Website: lowes
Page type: payment
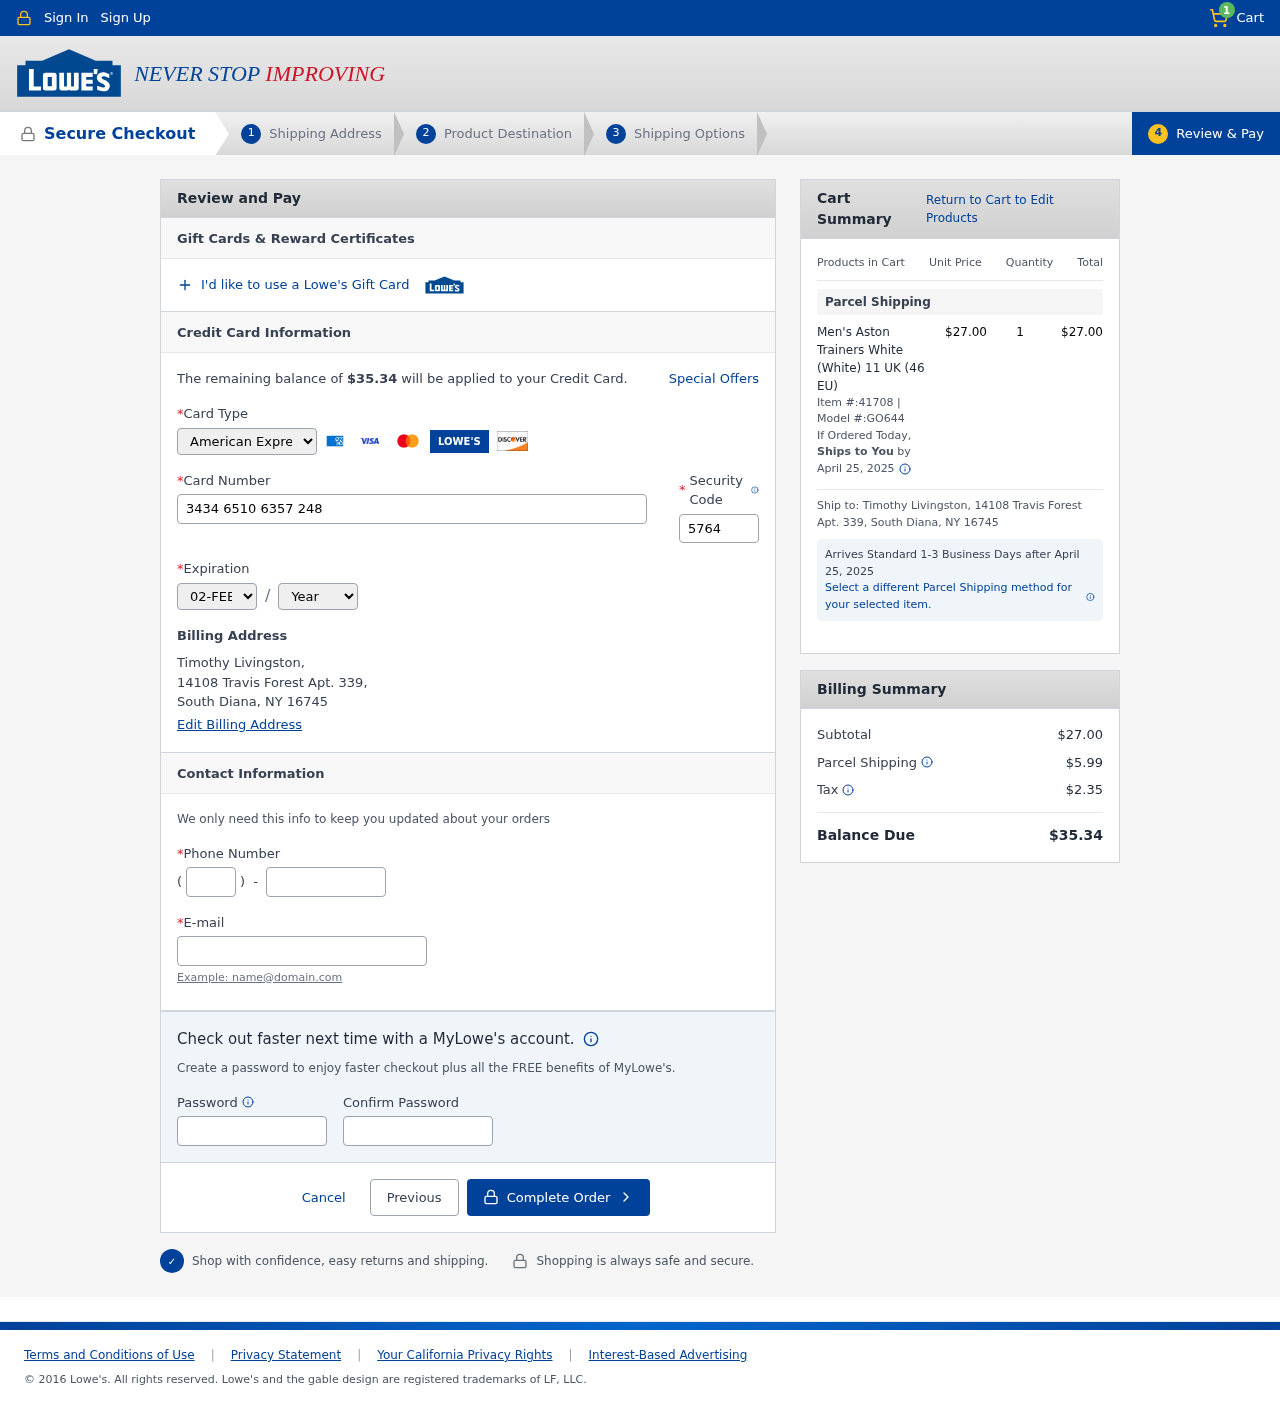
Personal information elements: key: PII_CARD_CVV
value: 5764
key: PII_CARD_EXPIRY_MONTH
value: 02
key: PII_CARD_EXPIRY_YEAR
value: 29
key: PII_CARD_NUMBER
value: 3434 6510 6357 248
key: PII_CARD_TYPE
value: American Express
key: PII_CITY_STATE_ZIP
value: South Diana, NY 16745
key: PII_EMAIL
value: tlivingston@gmail.com
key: PII_FULLNAME
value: Timothy Livingston,
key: PII_PHONE
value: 2266091942
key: PII_PHONE_AREA
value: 226
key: PII_STREET
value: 14108 Travis Forest Apt. 339,
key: PII_FULLNAME2
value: Timothy Livingston
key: PII_STREET2
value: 14108 Travis Forest Apt. 339
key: PII_CITY_STATE_ZIP2
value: South Diana, NY 16745
Product elements: key: PRODUCT1_NAME
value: Men's Aston Trainers White (White) 11 UK (46 EU)
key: PRODUCT1_PRICE
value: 27
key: PRODUCT1_QUANTITY
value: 1
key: PRODUCT1_ITEM
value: Item #:41708
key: PRODUCT1_MODEL
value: Model #:GO644
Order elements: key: ORDER_NUM_ITEMS
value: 1
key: ORDER_TOTAL
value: $35.34
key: ORDER_SHIPPING_DATE
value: April 25, 2025
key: ORDER_SUBTOTAL
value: $27.00
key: ORDER_SHIPPING_DATE2
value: April 25, 2025
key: ORDER_SHIPPING_COST
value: $5.99
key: ORDER_TAX
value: $2.35